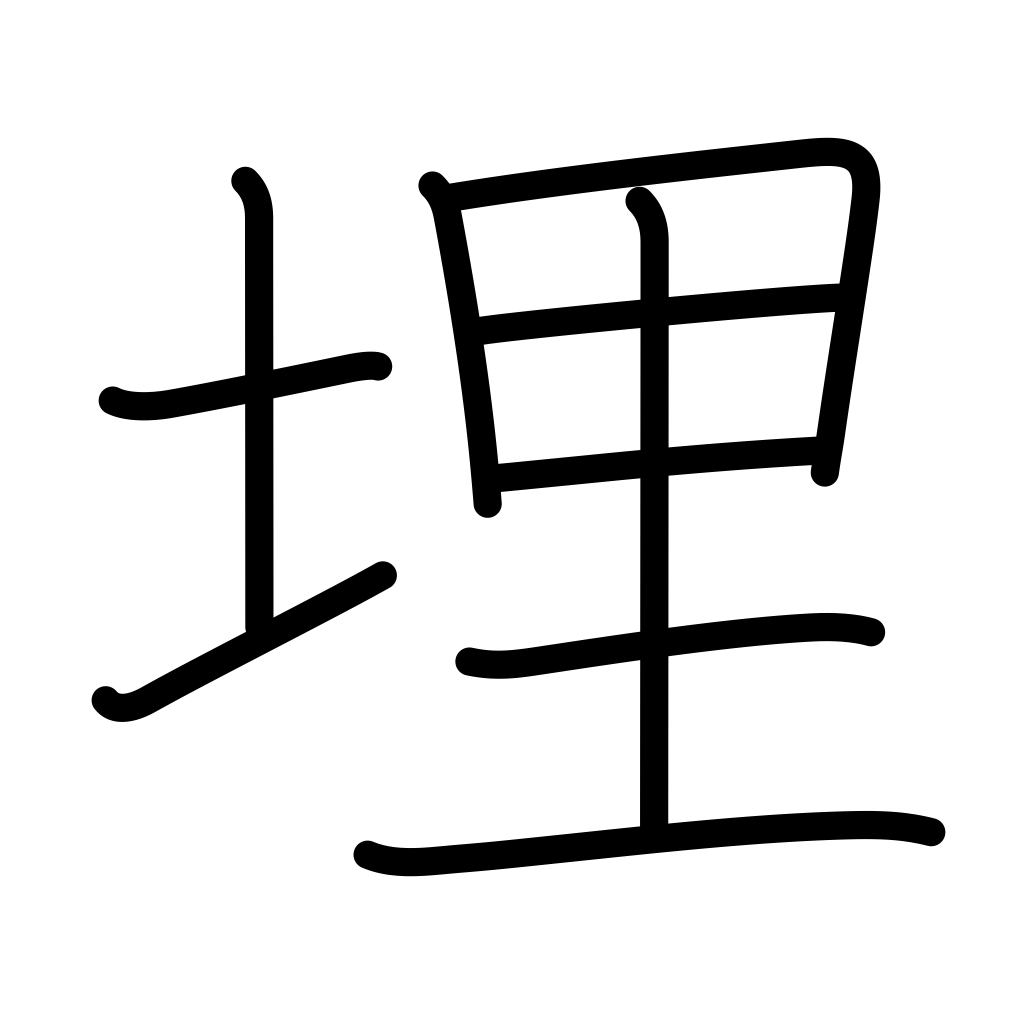
Meaning: bury, be filled up, embedded